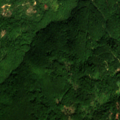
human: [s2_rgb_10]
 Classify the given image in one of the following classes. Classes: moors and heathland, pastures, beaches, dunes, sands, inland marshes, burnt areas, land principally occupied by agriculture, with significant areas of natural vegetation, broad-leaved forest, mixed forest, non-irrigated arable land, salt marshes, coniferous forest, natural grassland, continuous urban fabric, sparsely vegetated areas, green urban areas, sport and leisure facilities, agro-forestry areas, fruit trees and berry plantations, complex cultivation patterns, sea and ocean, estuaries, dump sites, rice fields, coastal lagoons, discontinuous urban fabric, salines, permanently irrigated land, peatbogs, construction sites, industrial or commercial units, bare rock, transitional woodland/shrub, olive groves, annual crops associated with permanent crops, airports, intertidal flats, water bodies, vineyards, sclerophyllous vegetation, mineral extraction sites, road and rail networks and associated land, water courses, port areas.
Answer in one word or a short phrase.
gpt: broad-leaved forest